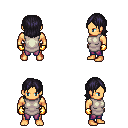
a pixel art fantasy rpg character, male body template, human, tanned skin, white tunic, magenta pants, raven long bangs hairstyle, gold gloves, four views (front, back, left, right), 2x2 character sprite sheet, small pixel art, hard edges, no anti-aliasing